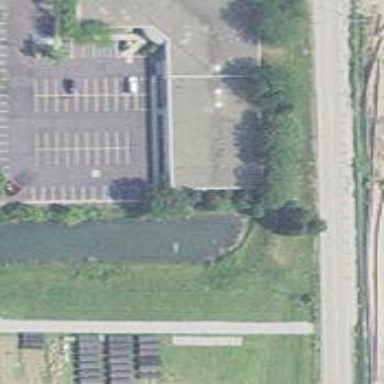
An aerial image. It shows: Industrial building.